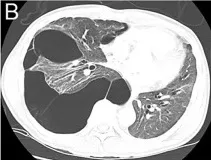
Representative CT images of the chest. (B) Three-month post-infection, a repeat CT chest with IV contrast showed right-sided bullous lesions with mediastinal shift.
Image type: radiology (ct)